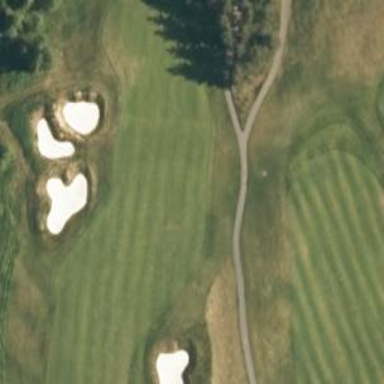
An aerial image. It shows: View of golf hole.